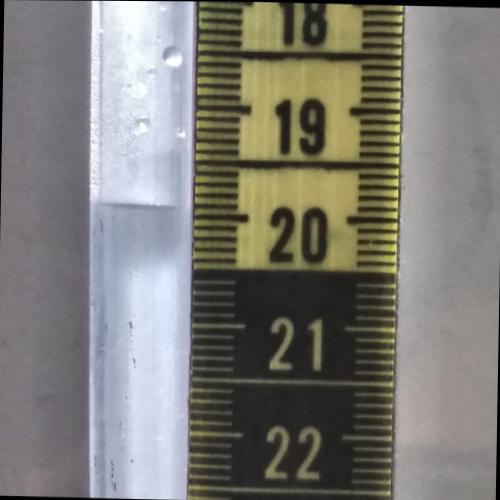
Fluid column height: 19.9 cm